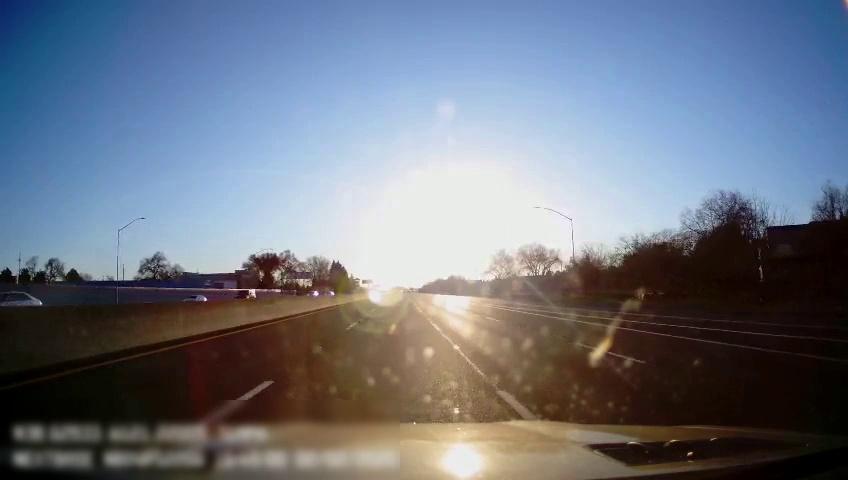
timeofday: Day
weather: Sunny
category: Drivable Space
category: Vehicles | Car
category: Vehicles | Car
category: Vehicles | SUV
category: Vehicles | SUV
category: Vehicles | Car
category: Lanes | Alternate Lane
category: Lanes | Alternate Lane
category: Lanes | Current Lane
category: Lanes | Current Lane
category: Lanes | Alternate Lane
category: Lanes | Alternate Lane
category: Lanes | Alternate Lane